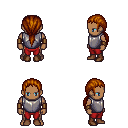
a pixel art fantasy rpg character, male body template, human, dark skin, steel chest armor, red pants, brunette ponytail hairstyle, leather bracers, brown shoes, four views (front, back, left, right), 2x2 character sprite sheet, small pixel art, hard edges, no anti-aliasing